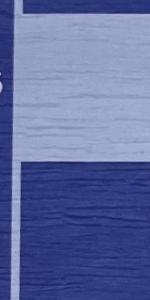
Label: Empty